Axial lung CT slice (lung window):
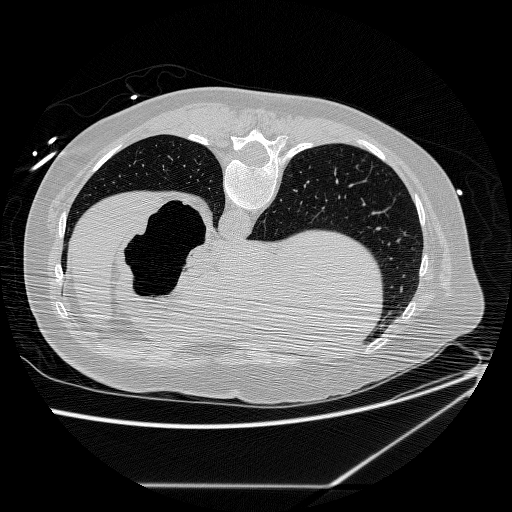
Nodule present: no